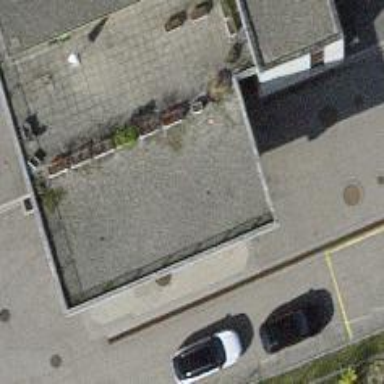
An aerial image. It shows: Fuel station.